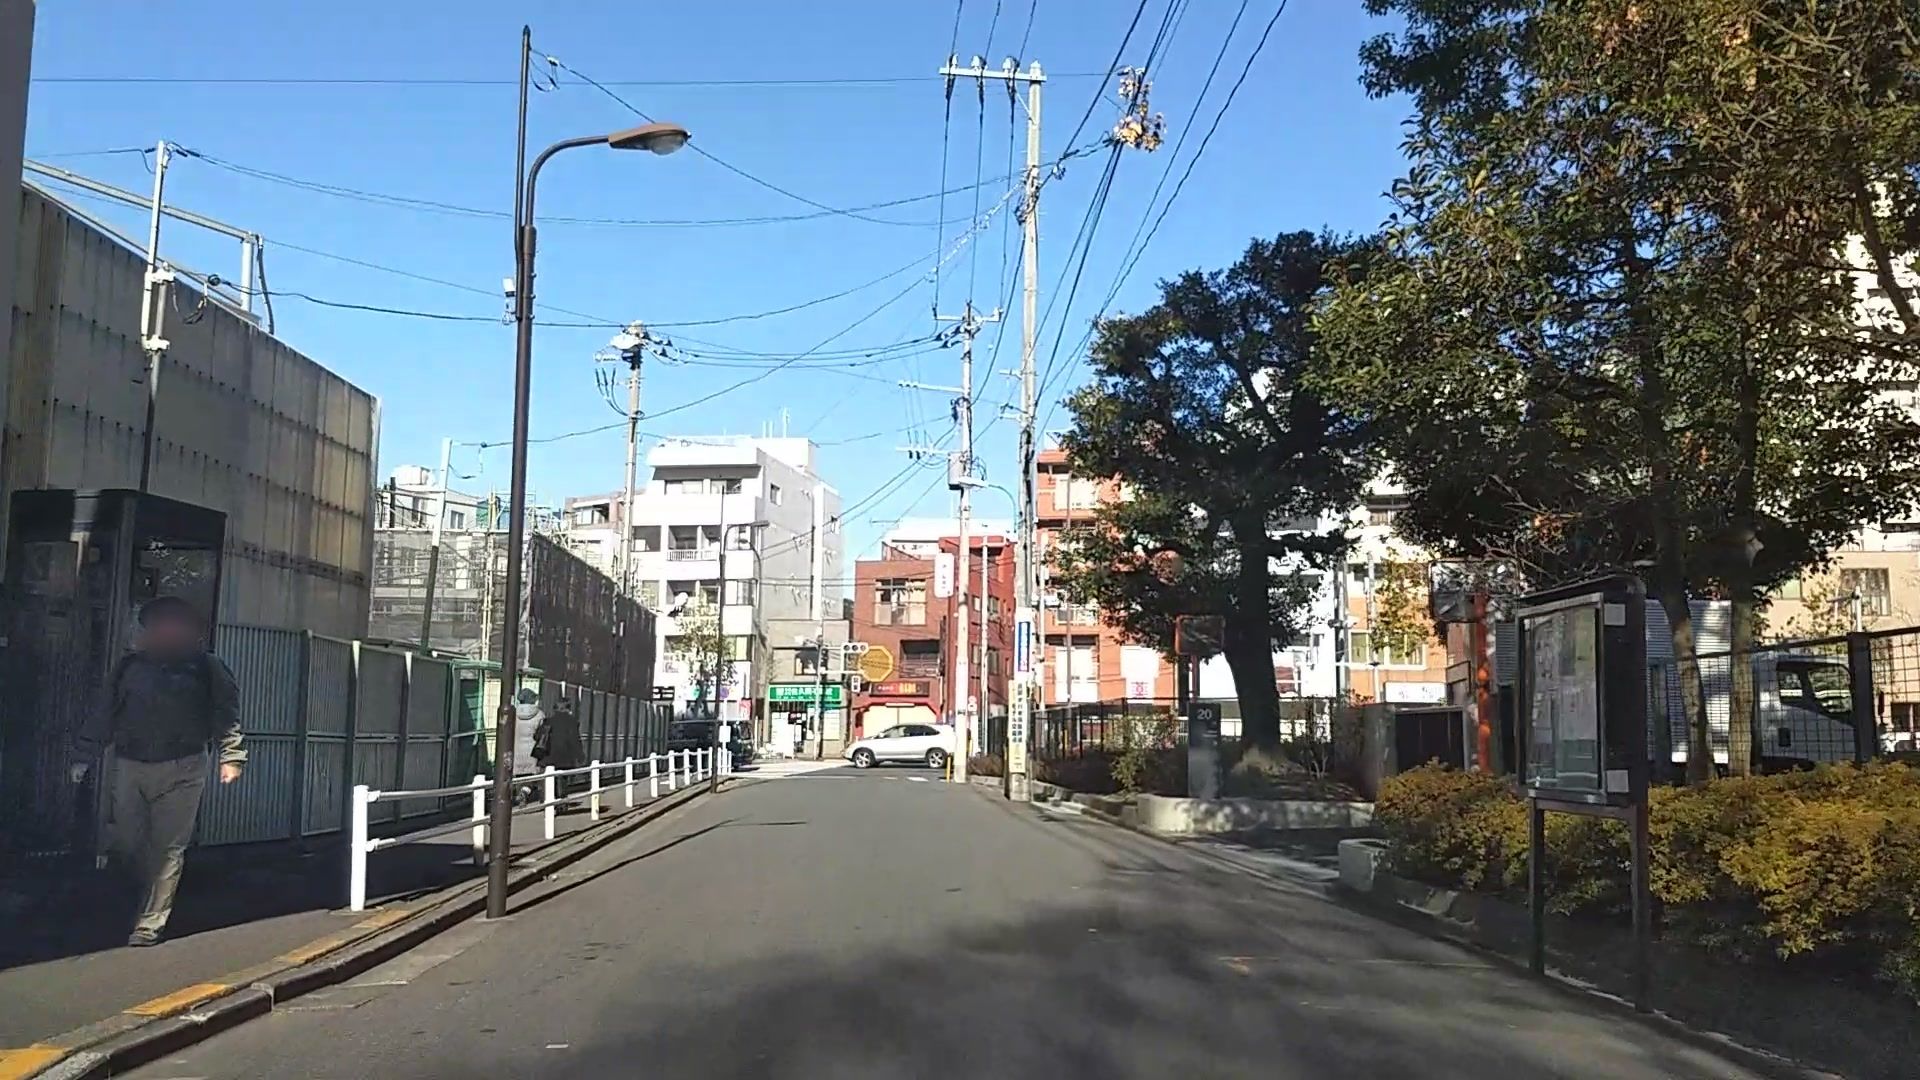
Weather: clear
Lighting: day
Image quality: good
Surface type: driving surface
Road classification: path, service
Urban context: urban centre
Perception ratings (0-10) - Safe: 1.92, Lively: 8.17, Beautiful: 5.22, Boring: 1.71, Depressing: 3.67, Wealthy: 4.43